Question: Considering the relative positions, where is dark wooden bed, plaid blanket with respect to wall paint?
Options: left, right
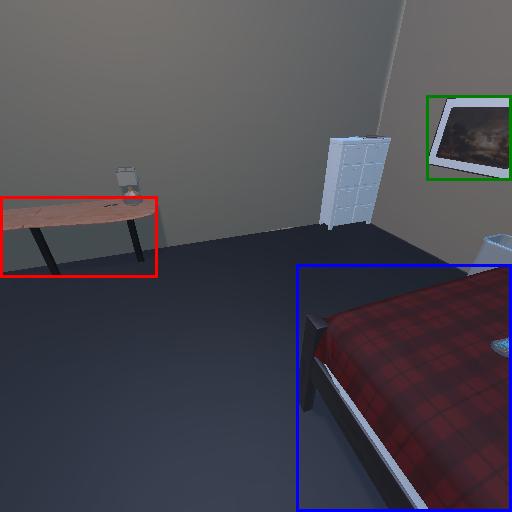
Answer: left